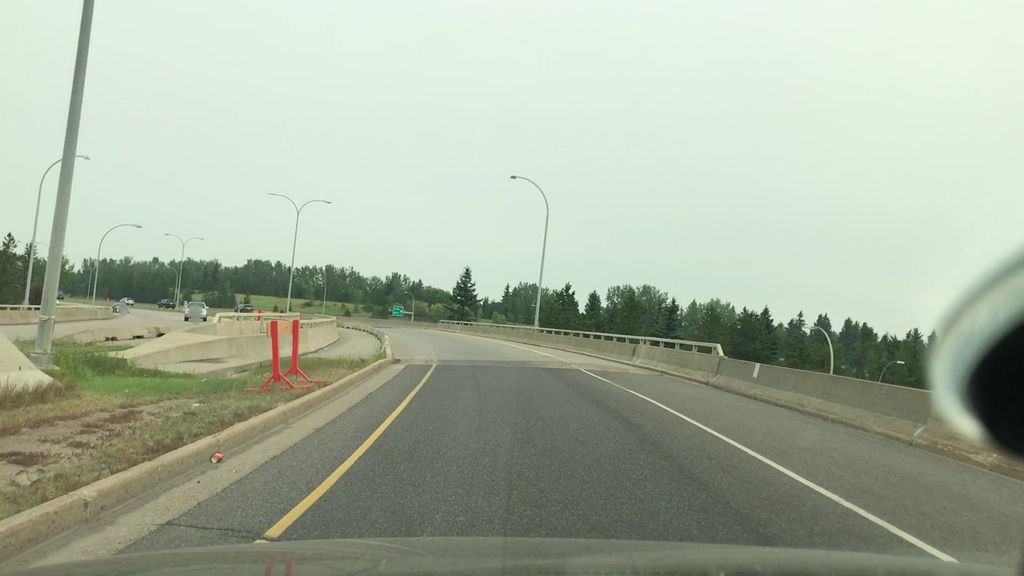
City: edmonton